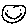
Label: smiley face